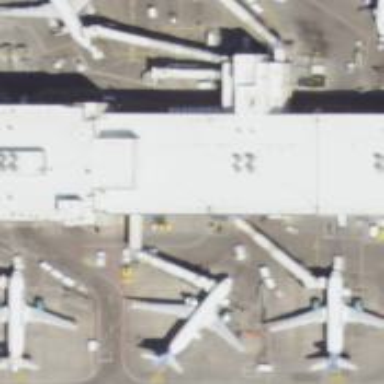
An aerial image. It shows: Airport gate.